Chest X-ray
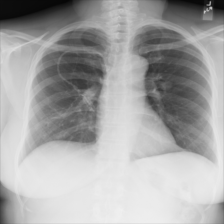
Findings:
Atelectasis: negative
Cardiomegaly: negative
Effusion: negative
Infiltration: negative
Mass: negative
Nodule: positive
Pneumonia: negative
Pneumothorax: negative
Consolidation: negative
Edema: negative
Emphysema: negative
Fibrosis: negative
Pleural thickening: negative
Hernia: negative